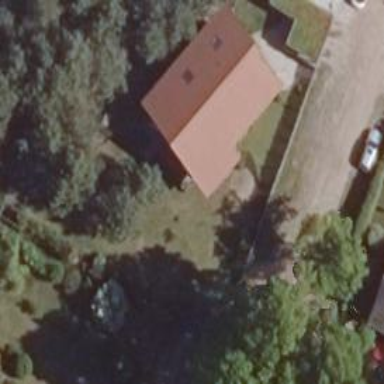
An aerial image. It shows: Building with gabled roof.